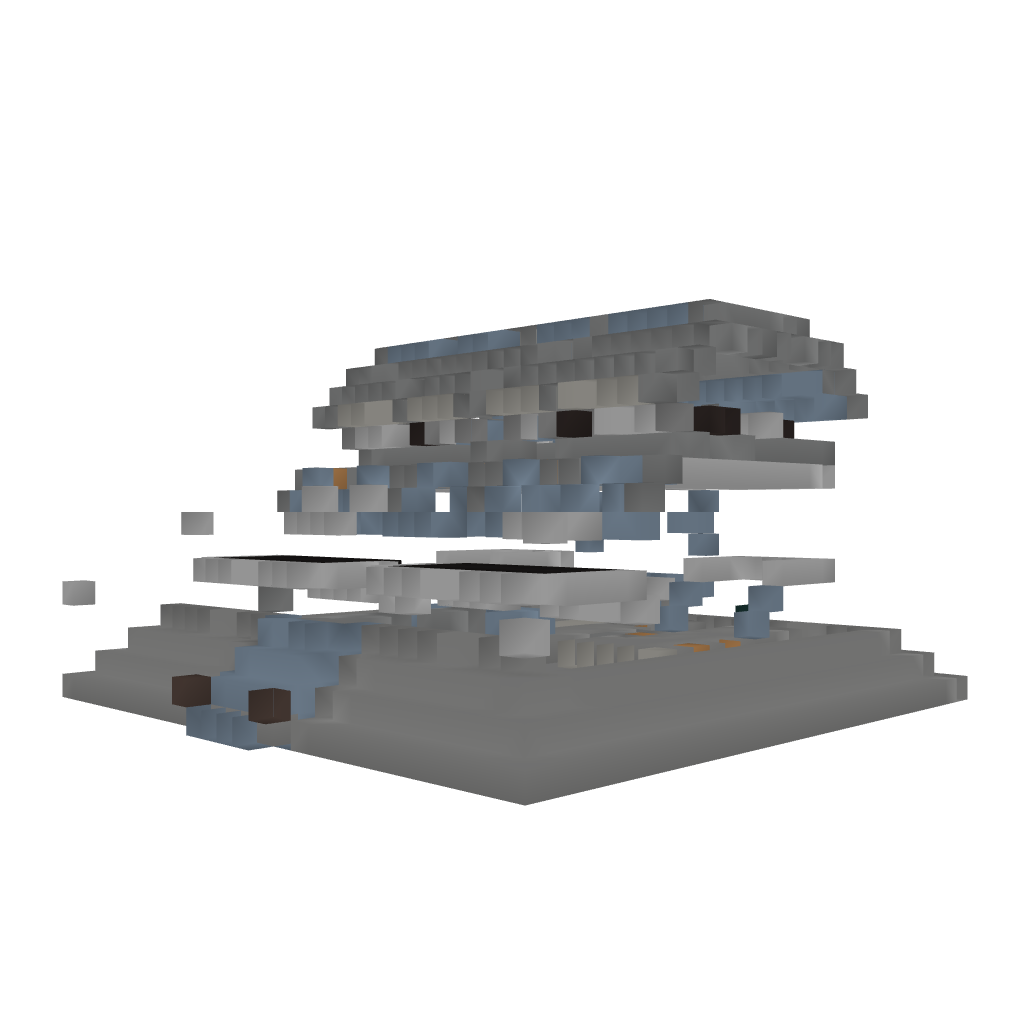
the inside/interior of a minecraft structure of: Mountain house